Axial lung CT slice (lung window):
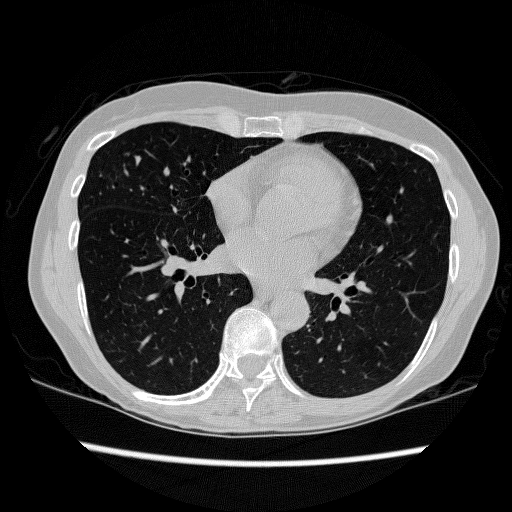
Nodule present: no